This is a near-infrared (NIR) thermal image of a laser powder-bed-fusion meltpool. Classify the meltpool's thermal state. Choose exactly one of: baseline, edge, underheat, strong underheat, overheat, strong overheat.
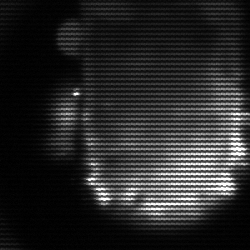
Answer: baseline